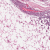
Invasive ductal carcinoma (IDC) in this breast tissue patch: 0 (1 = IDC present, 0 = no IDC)